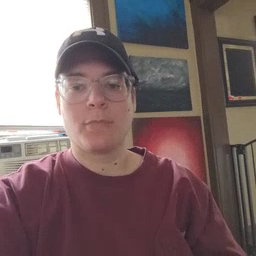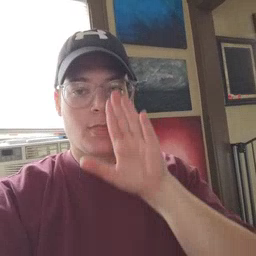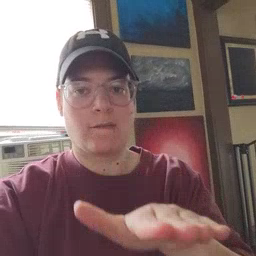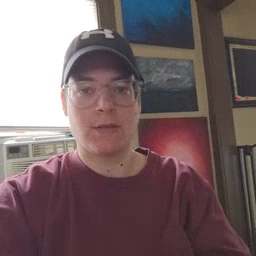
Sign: elephant